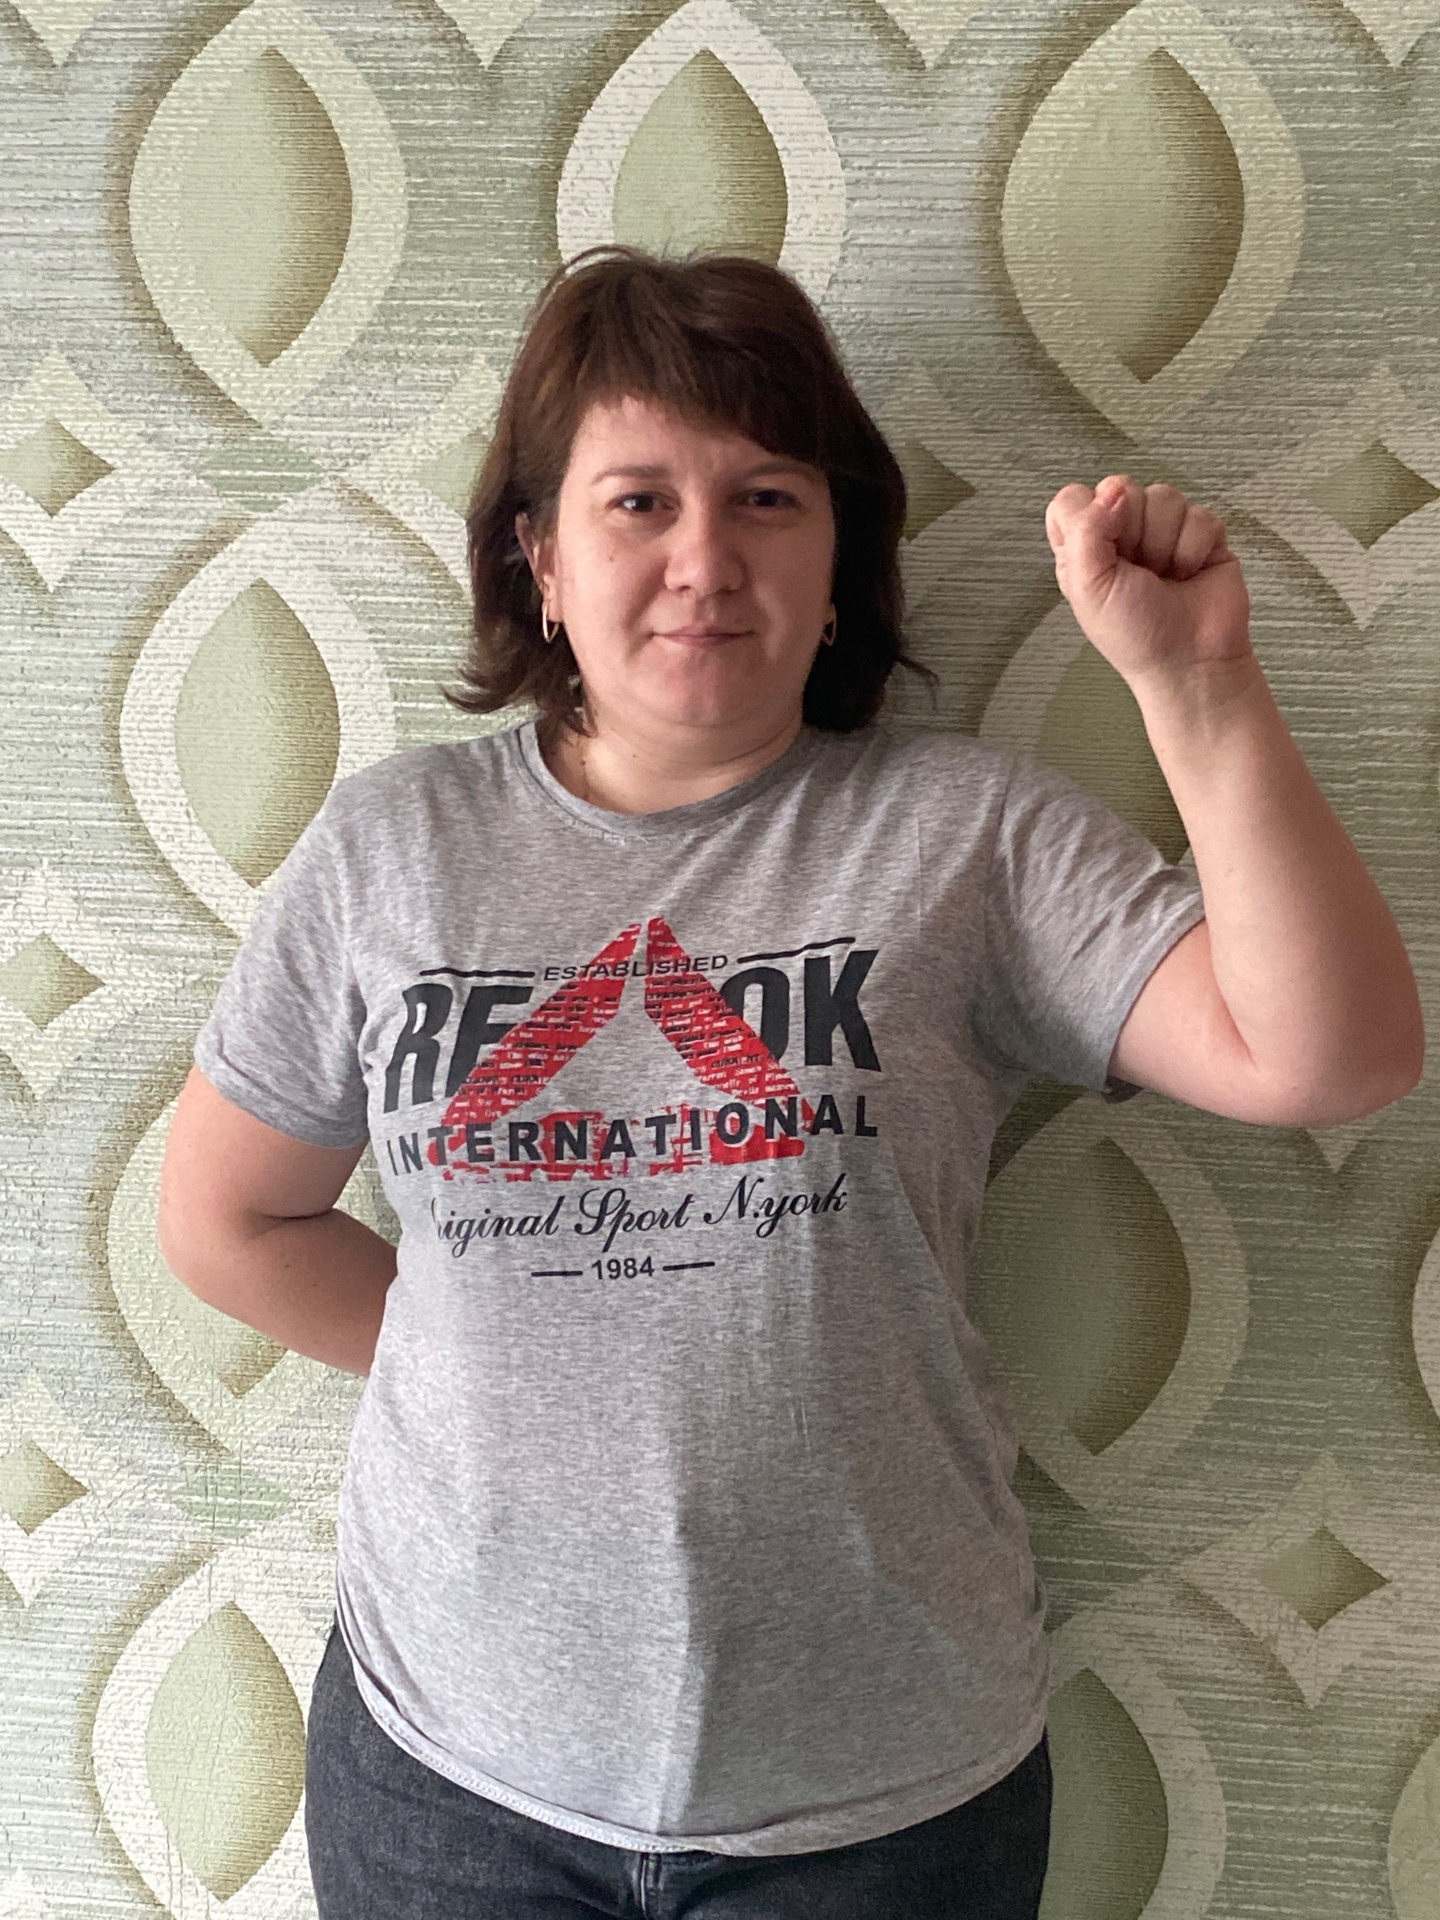
Label: clear